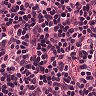
Metastatic tissue present: no